Field crop: tomato
Growth stage: 2
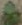
Species: solanum